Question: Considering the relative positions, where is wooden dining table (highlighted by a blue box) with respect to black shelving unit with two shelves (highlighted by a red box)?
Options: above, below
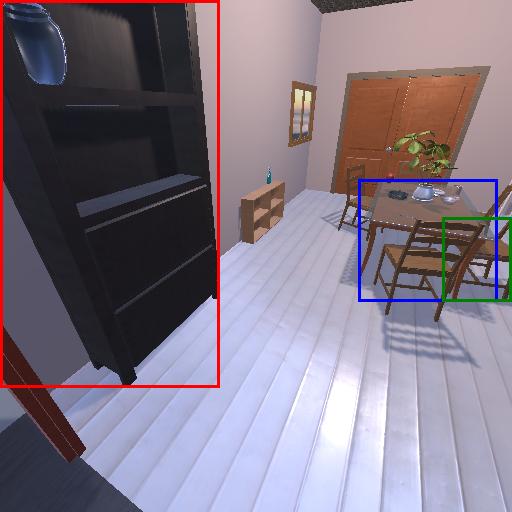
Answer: above